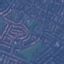
Label: Residential